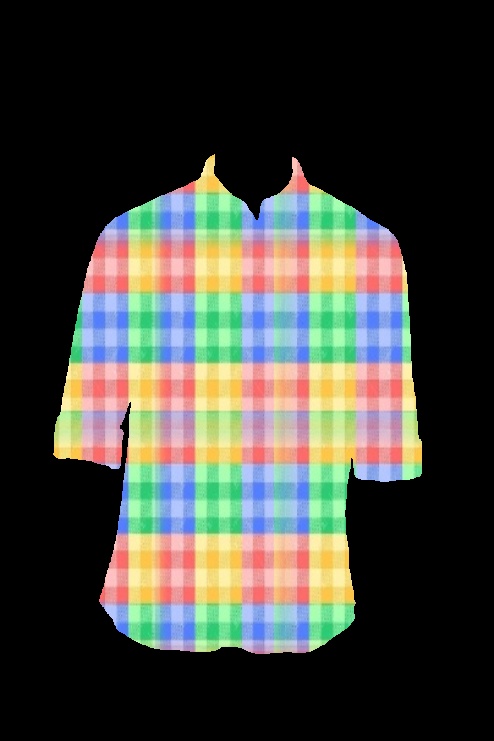
rainbow plaid button up tee